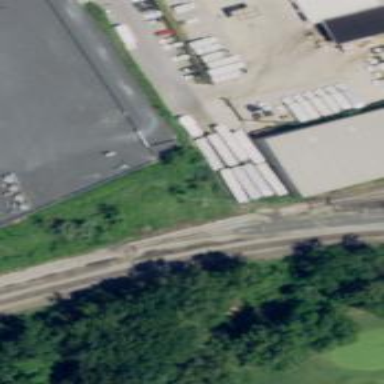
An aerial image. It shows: Railway siding with rails.